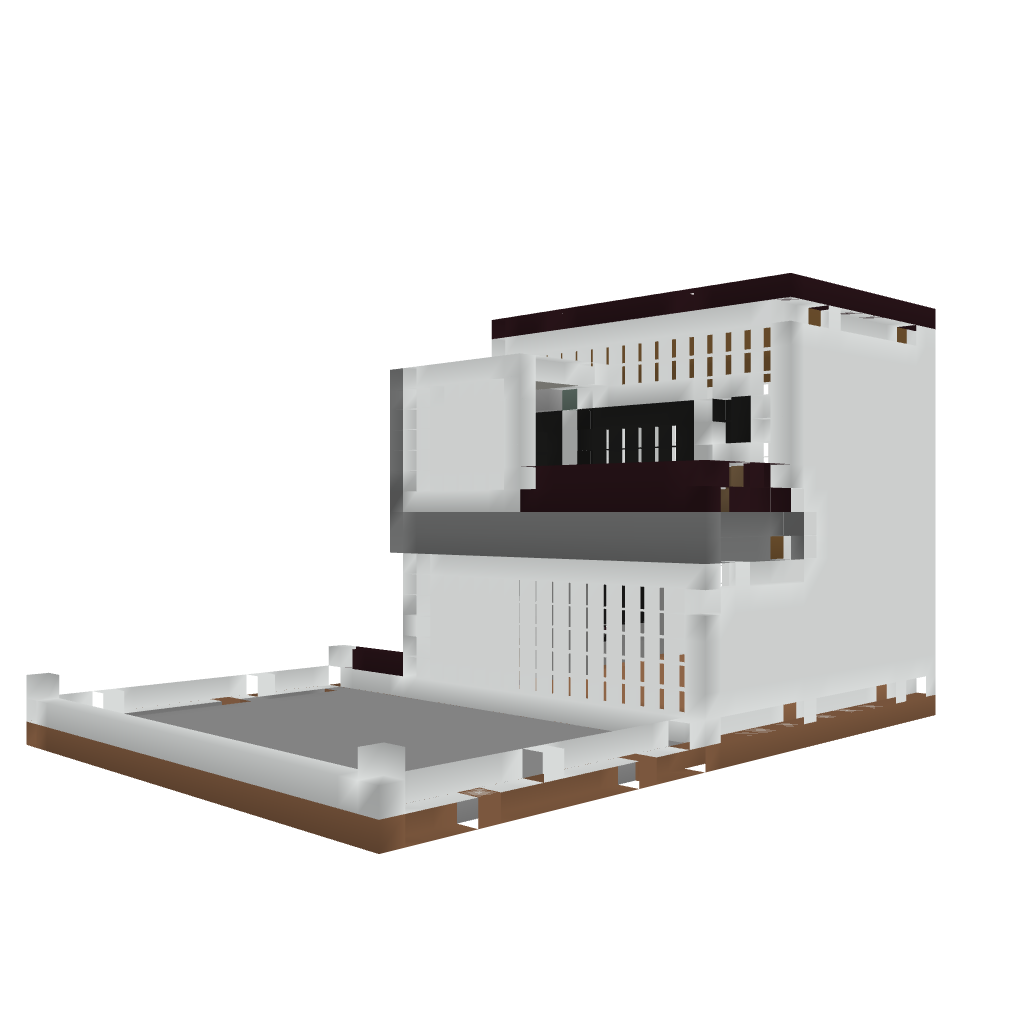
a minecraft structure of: A Modern Home